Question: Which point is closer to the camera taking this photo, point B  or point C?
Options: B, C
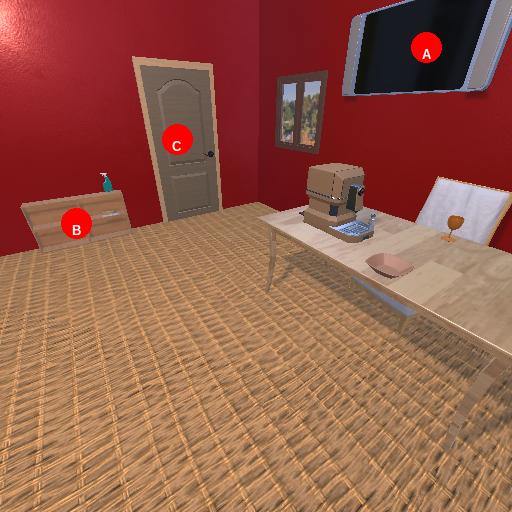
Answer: B